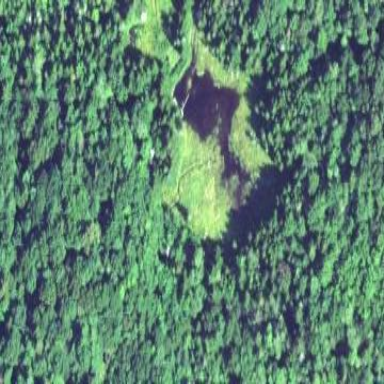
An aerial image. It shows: Peaceful pond surrounded by nature.